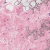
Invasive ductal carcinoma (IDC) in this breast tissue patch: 0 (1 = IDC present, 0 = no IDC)